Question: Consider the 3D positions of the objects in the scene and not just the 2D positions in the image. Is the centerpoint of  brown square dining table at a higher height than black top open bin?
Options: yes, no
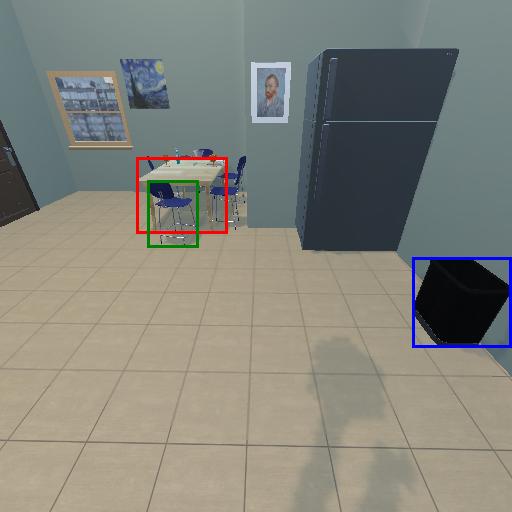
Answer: yes